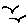
Label: bird